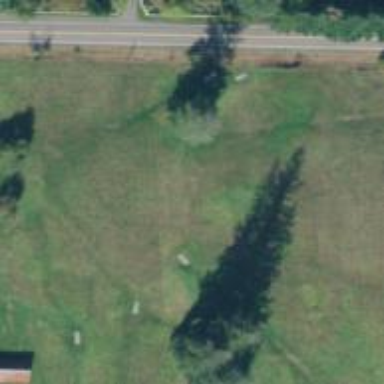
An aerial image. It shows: Disc golf basket.